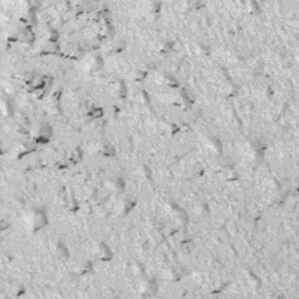
Label: frost